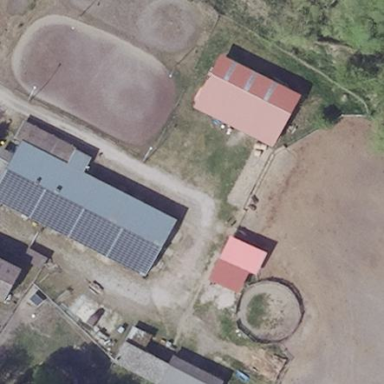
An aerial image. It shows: Area designated for equestrian sports and horse riding leisure activities.